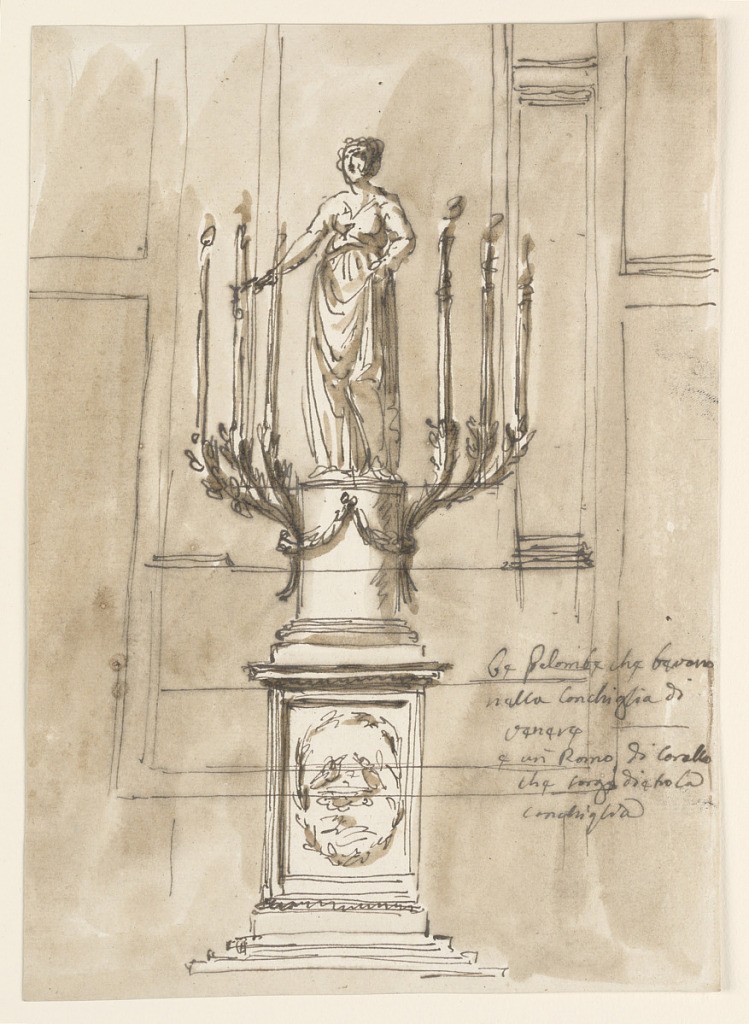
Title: Candelstick
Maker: Giuseppe Barberi, Italian, 1746–1809
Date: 1746–1809
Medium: Pen and brown ink, brush and brown wash on off-white laid paper.
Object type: Drawing
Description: Candelstick.